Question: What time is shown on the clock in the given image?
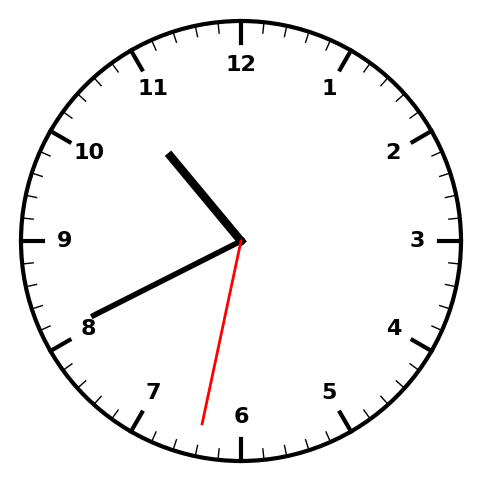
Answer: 10:40:32